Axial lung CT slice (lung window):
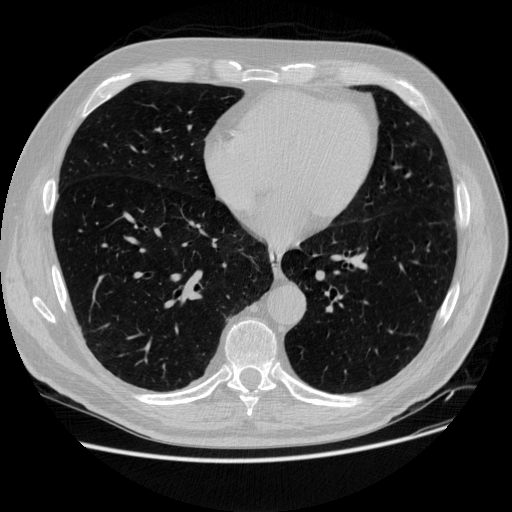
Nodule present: no